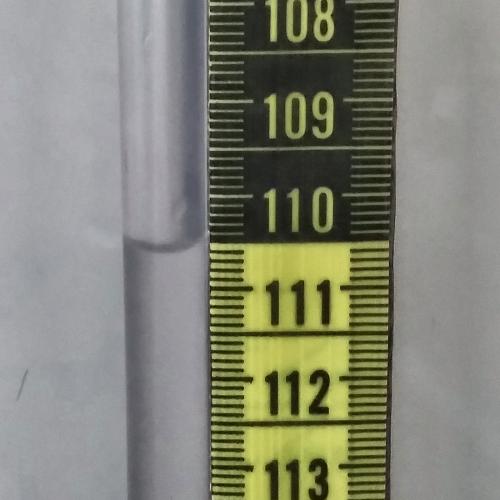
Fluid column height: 110.6 cm